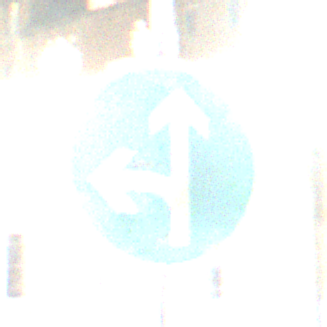
Verkehrszeichen: VorgeschriebeneFahrtrichtungGeradeausOderLinks
Umgebung: Outdoor, Urban
Tageszeit: Night
Wetter: PartlyCloudy
Licht: Artificial
Jahreszeit: NotSpecified
Kontrast: HighContrast